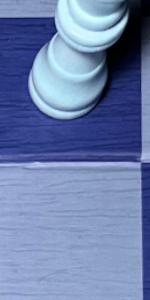
Label: Empty